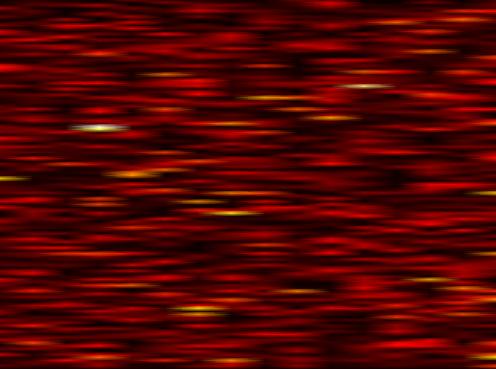
Label: FOFDM